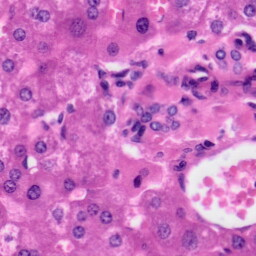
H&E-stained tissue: Liver